Question: I'm android novice and I implemented my first app to send email text. The problem is if I click on the button, the app is being crashed and I'm getting the error 'unfortunately the app has stopped' I think the problem is in the onClick method but I do not how to manage it.
'''
package com.test;
import android.app.Activity;
import android.content.Intent;
import android.os.Bundle;
import android.view.View;
import android.widget.Button;
import android.widget.EditText;
public class Email extends Activity implements View.OnClickListener {
EditText personsEmail, intro, personsName, stupidThings, hatefulAction,
autro;
String emailAdd, beginning, name, stupidAction, hatefulAct, out;
Button sendEmail;
@Override
protected void onCreate(Bundle savedInstanceState) {
// TODO Auto-generated method stub
super.onCreate(savedInstanceState);
setContentView(R.layout.email);
initializeVars();
sendEmail.setOnClickListener(this);
}
private void initializeVars() {
// TODO Auto-generated method stub
personsEmail = (EditText) findViewById(R.id.etEmails);
intro = (EditText) findViewById(R.id.etIntro);
personsName = (EditText) findViewById(R.id.etName);
stupidThings = (EditText) findViewById(R.id.etStupidTHings);
hatefulAction = (EditText) findViewById(R.id.ethatefulAction);
autro = (EditText) findViewById(R.id.etAuto);
sendEmail = (Button) findViewById(R.id.bSendEmail);
}
@Override
public void onClick(View v) {
//TODO Auto-generated method stub
convertEditTextVarsToString();
String emailaddress[] = {emailAdd};
String message = "Well hello"
+name
+"I just wanted to say"
+beginning
+". Not only I hate when you"
+ stupidAction
+", that just really makes me crazy. I just want to make you"
+hatefulAct
+". Welp, thats all I wanted to chit-chatter about, oh"
+out
+". Oh also if you get bored you should check out"
+'
'+"PS. I think I love you.......";
Intent emailIntent = new Intent(android.content.Intent.ACTION_SEND);
emailIntent.putExtra(android.content.Intent.EXTRA_EMAIL, emailaddress);
emailIntent.putExtra(android.content.Intent.EXTRA_TEXT, message);
startActivity(emailIntent);
}
private void convertEditTextVarsToString() {
// TODO Auto-generated method stub
emailAdd = personsEmail.getText().toString();
beginning = intro.getText().toString();
name = personsName.getText().toString();
stupidAction = stupidThings.getText().toString();
hatefulAct = hatefulAction.getText().toString();
out = autro.getText().toString();
}
protected void onPause() {
// TODO Auto-generated method stub
super.onPause();
finish();
}
}
'''

I appreciate any help.
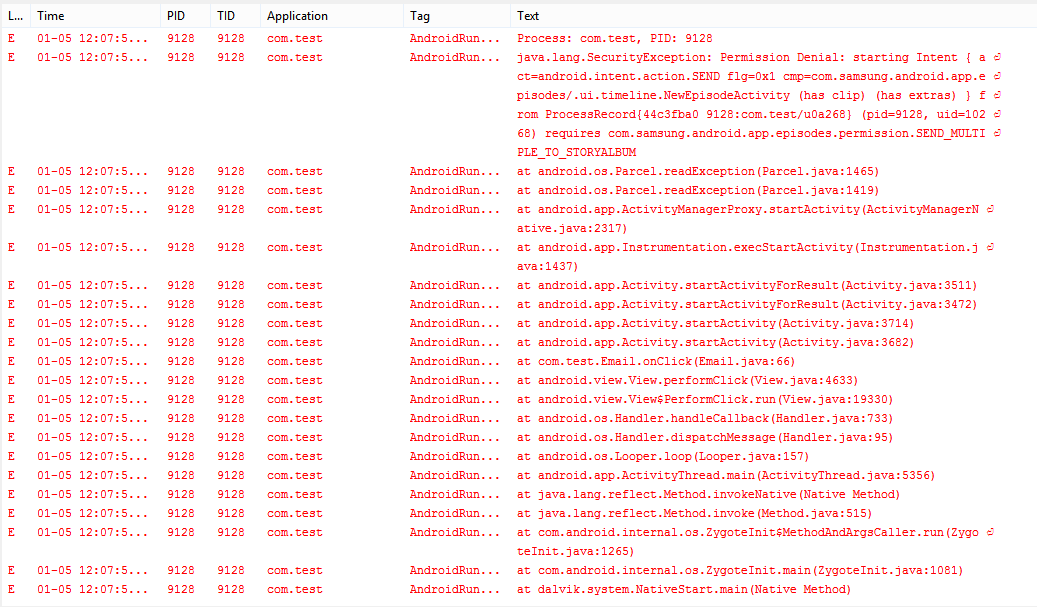
Answer: use
'''
Intent emailIntent = new Intent(android.content.Intent.ACTION_SENDTO,Uri.fromParts("mailto", "", null));
emailIntent.putExtra(Intent.EXTRA_EMAIL, emailaddress);
emailIntent.putExtra(Intent.EXTRA_SUBJECT, "Subject");
emailIntent.putExtra(Intent.EXTRA_TEXT,message);
startActivity(emailIntent);
'''
instead
'''
Intent emailIntent = new Intent(android.content.Intent.ACTION_SEND);
emailIntent.putExtra(android.content.Intent.EXTRA_EMAIL, emailaddress);
emailIntent.putExtra(android.content.Intent.EXTRA_TEXT, message);
startActivity(emailIntent);
'''